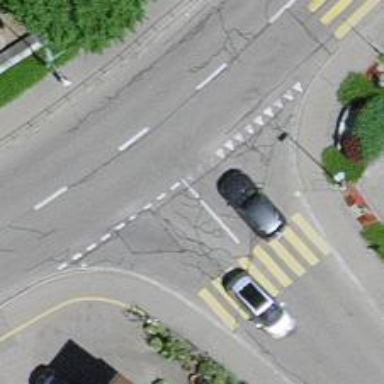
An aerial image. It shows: Road with "give way" sign.